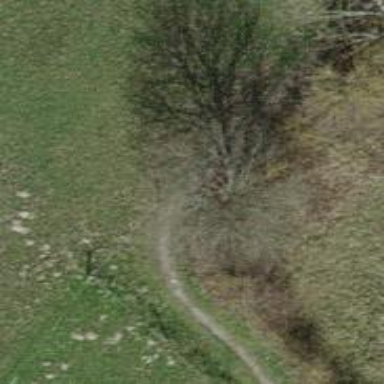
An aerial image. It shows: Dirt path with grade 3 tracktype.